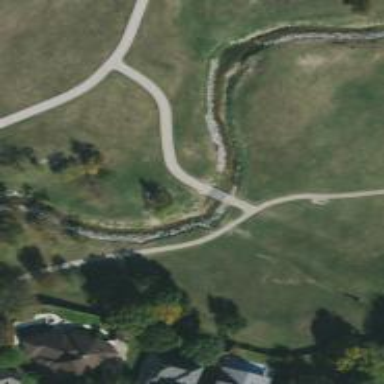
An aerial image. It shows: Disc golf hole.